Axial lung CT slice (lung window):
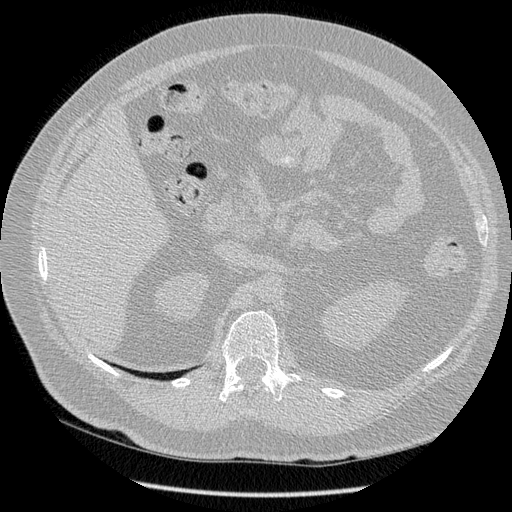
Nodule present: no